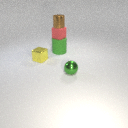
small green metal sphere to the right of small yellow metal cube